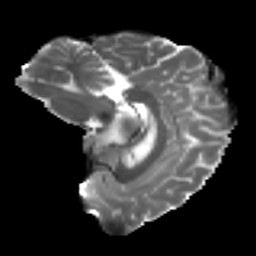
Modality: T2w
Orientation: sagittal
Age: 35
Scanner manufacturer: ge
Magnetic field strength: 3 T
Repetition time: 7.8 s
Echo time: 0.0606 s